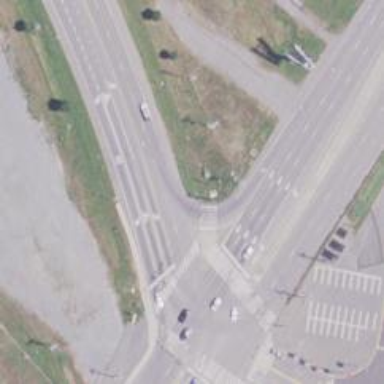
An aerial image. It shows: Asphalt road with primary link designation.